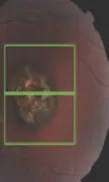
Optical coherence tomography (OCT) of the macula reveals a disorganization of retinal architecture related to a sequelae of retinochoroiditis.
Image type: ophthalmic_imaging (oct)